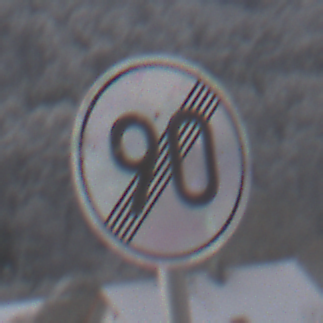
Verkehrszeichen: EndeGeschwindigkeit90
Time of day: MorningAfternoon
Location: Outdoor (Nature)
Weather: PartlyCloudy
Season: Winter
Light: Natural